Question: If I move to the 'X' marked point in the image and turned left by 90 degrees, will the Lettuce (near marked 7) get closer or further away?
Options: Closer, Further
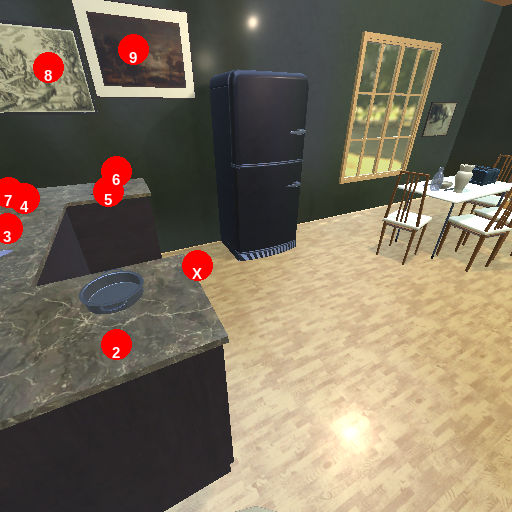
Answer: Closer